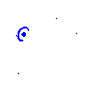
Particle: electron